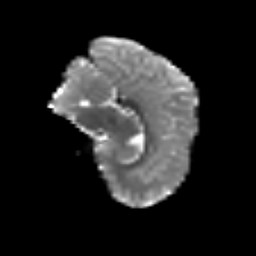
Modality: T2w
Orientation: sagittal
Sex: male
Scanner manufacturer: siemens
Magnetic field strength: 3 T
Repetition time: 5 s
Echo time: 0.071 s